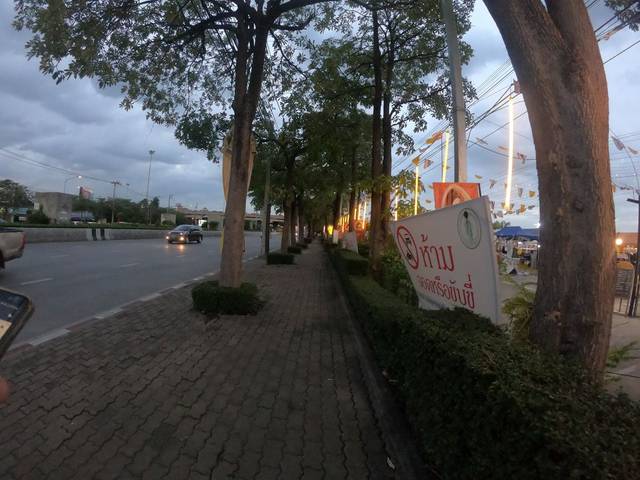
Region: Thailand
Coordinates: 13.827, 100.627